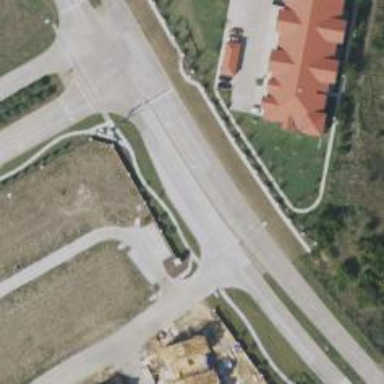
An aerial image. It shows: Secondary road.